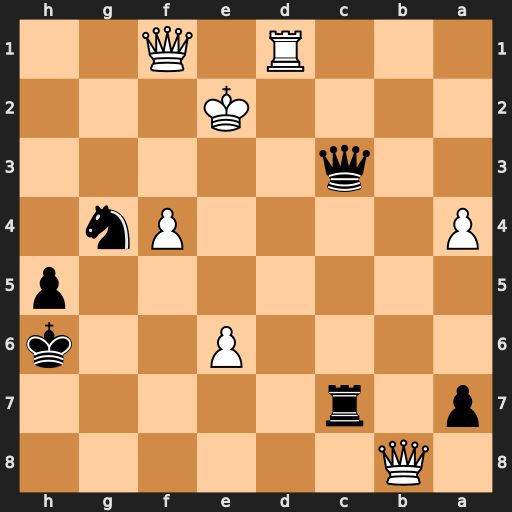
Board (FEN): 1Q6/p1r5/4P2k/7p/P4Pn1/2q5/4K3/3R1Q2
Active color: b
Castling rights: -
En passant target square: -
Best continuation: Qe3#